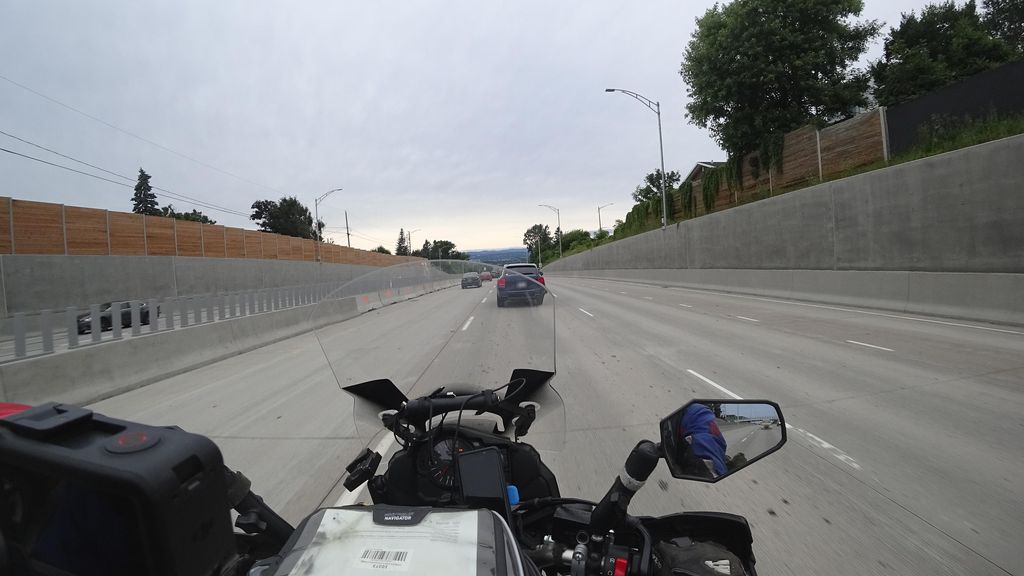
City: quebec_city